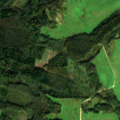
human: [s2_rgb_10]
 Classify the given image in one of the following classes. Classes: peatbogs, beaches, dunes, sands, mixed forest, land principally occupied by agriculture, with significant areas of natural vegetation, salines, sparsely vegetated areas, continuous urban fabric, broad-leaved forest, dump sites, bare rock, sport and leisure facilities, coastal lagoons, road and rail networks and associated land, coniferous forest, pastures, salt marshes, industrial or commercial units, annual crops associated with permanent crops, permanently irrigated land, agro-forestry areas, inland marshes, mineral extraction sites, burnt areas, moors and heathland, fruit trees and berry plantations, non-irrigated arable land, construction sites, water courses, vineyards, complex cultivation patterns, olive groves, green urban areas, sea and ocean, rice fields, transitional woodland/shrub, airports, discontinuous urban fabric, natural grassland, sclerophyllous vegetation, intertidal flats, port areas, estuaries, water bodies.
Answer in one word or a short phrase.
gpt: non-irrigated arable land, pastures, mixed forest, transitional woodland/shrub